Question: This is the section of the form I am working on:

The following code links the BindingNavigator to the dataset using a bindingSource. Can I use this binding source to hook up the two text boxes to the data?
Do I simply need to use a property of the textboxes or is this more involved?
i.e when the form loads the first record's fields "Work Phrase" and "Description" will be displayed and when I scroll using the navigator the values in these boxes will change accordingly.
'''
public partial class uxRevisionHelperForm : Form
{
public SqlCeConnection conn = new SqlCeConnection(ConfigurationManager.ConnectionStrings["WindFormAppRevisionHelper.Properties.Settings.DefinitionsDBConnectionString"].ConnectionString);
BindingSource definitionsBindingSource = new BindingSource();
public uxRevisionHelperForm()
{
InitializeComponent();
uxDescriptionTextBox.AutoSize = true;
this.hookUpBindingNavigator();
}
public void hookUpBindingNavigator()
{
SqlCeDataAdapter da = new SqlCeDataAdapter(new SqlCeCommand("Select * From tb_Definitions",conn));
DataSet ds = new DataSet("Helper");
ds.Tables.Add("DefinitionsTable");
da.Fill(ds.Tables["DefinitionsTable"]);
// Assign the BindingSource.
this.uxBindingNavigator.BindingSource = this.definitionsBindingSource;
this.definitionsBindingSource.DataSource = ds.Tables["DefinitionsTable"];
}
'''
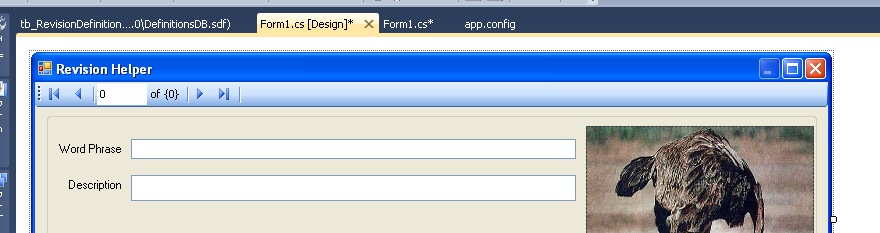
Answer: Try using the DataBinding collection of the textboxes.
Something like this:
'''
uxDescriptionTextBox.DataBindings.Add("Text",
definitionsBindingSource,
fieldInTable);
'''